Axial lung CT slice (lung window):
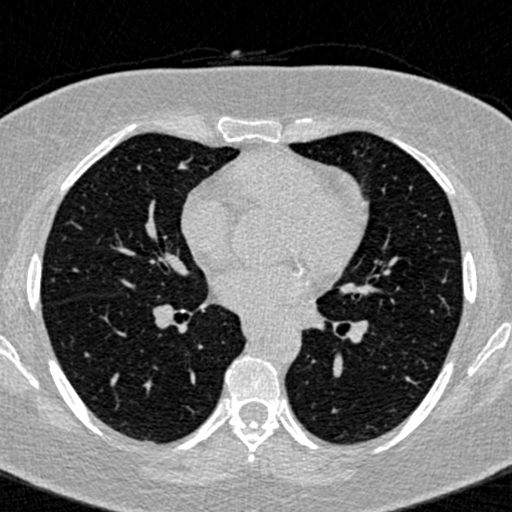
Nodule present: no